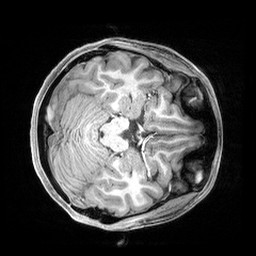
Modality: T1w
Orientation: axial
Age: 27
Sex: female
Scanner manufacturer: siemens
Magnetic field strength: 3 T
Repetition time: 2.4 s
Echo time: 0.00215 s